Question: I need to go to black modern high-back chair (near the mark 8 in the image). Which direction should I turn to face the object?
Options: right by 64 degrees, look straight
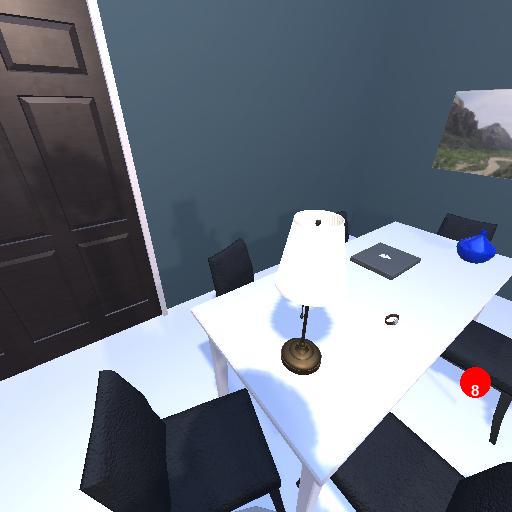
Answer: right by 64 degrees